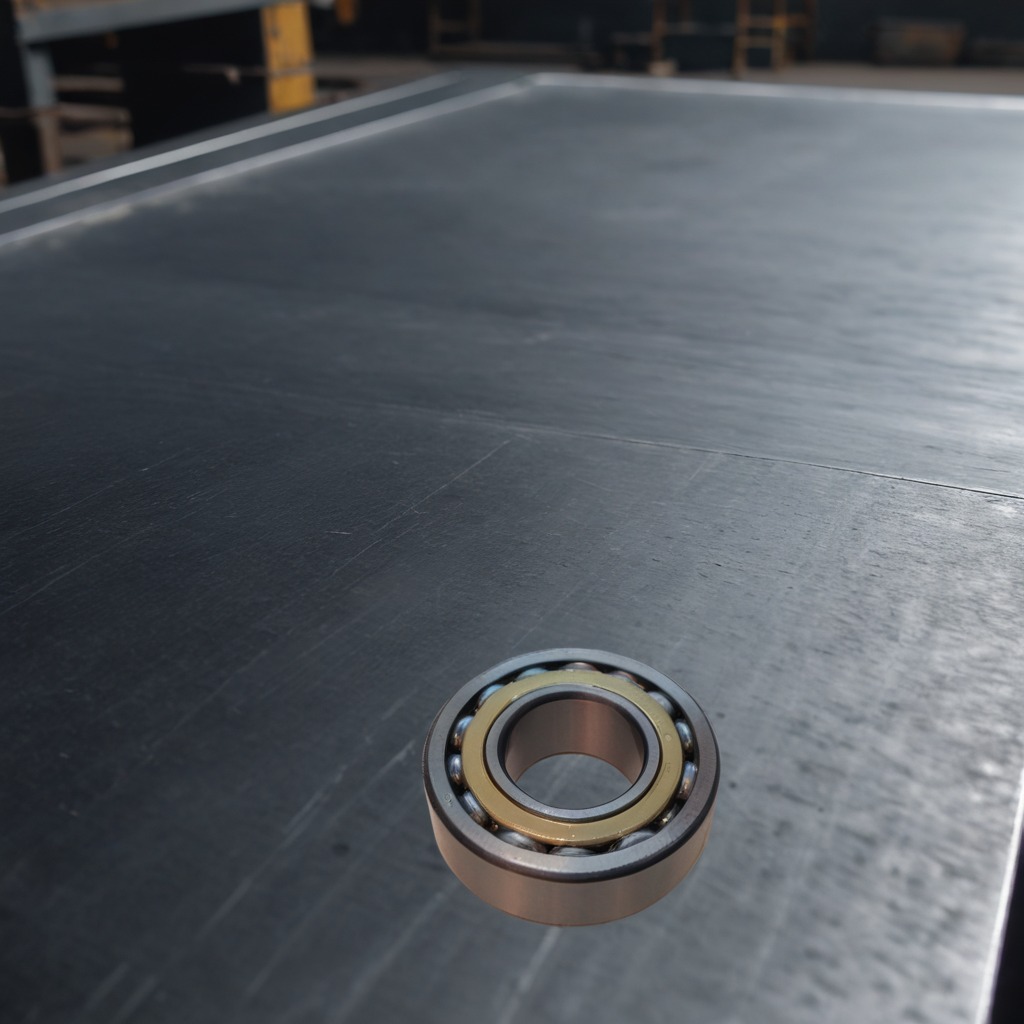
A metal ball bearing lies on the cold steel table in a mining workshop gritty textures